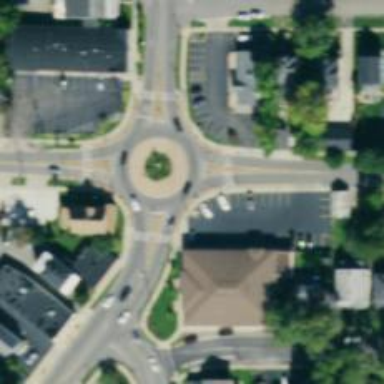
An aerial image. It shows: Primary highway intersecting roundabout.